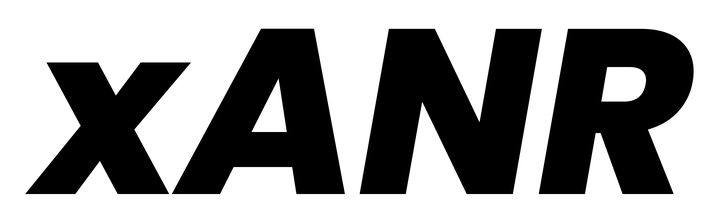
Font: Poppins-ExtraBoldItalic